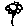
Label: flower